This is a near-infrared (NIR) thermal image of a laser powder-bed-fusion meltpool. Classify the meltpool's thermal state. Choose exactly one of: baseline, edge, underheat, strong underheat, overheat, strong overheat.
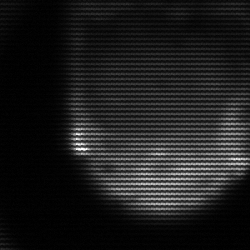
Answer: edge